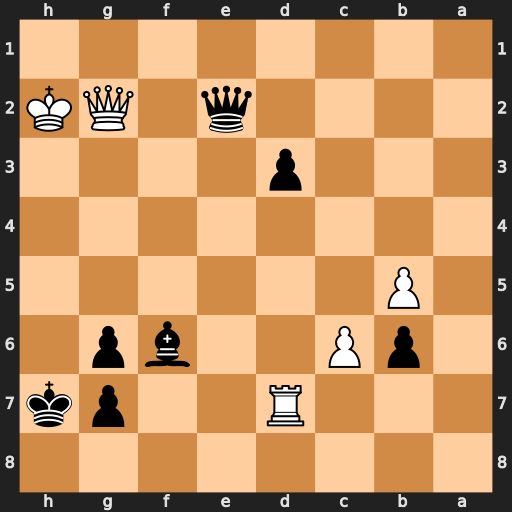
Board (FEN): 8/3R2pk/1pP2bp1/1P6/8/3p4/4q1QK/8
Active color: b
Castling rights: -
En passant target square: -
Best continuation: Be5+ Kg1 Qe1+